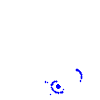
Particle: kaon